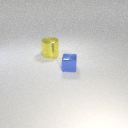
small blue metal cube in front of large yellow metal cylinder